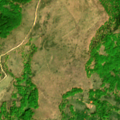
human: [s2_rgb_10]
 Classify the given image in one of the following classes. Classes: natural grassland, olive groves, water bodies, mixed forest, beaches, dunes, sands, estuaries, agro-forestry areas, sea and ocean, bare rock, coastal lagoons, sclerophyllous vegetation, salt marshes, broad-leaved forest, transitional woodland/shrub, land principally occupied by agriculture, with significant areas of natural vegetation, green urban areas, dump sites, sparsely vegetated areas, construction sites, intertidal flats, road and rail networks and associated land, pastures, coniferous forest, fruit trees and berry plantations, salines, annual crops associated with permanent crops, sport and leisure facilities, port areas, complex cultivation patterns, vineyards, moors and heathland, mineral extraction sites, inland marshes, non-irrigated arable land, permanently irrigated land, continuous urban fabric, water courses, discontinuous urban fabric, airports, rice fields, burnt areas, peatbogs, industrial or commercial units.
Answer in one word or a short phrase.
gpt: pastures, broad-leaved forest, natural grassland